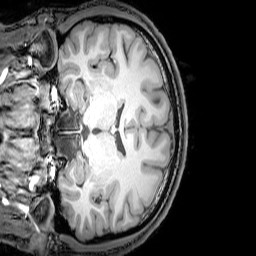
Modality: T1w
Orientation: coronal
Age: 20
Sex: male
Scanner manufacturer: philips
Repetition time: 0.008259 s
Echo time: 0.00382 s